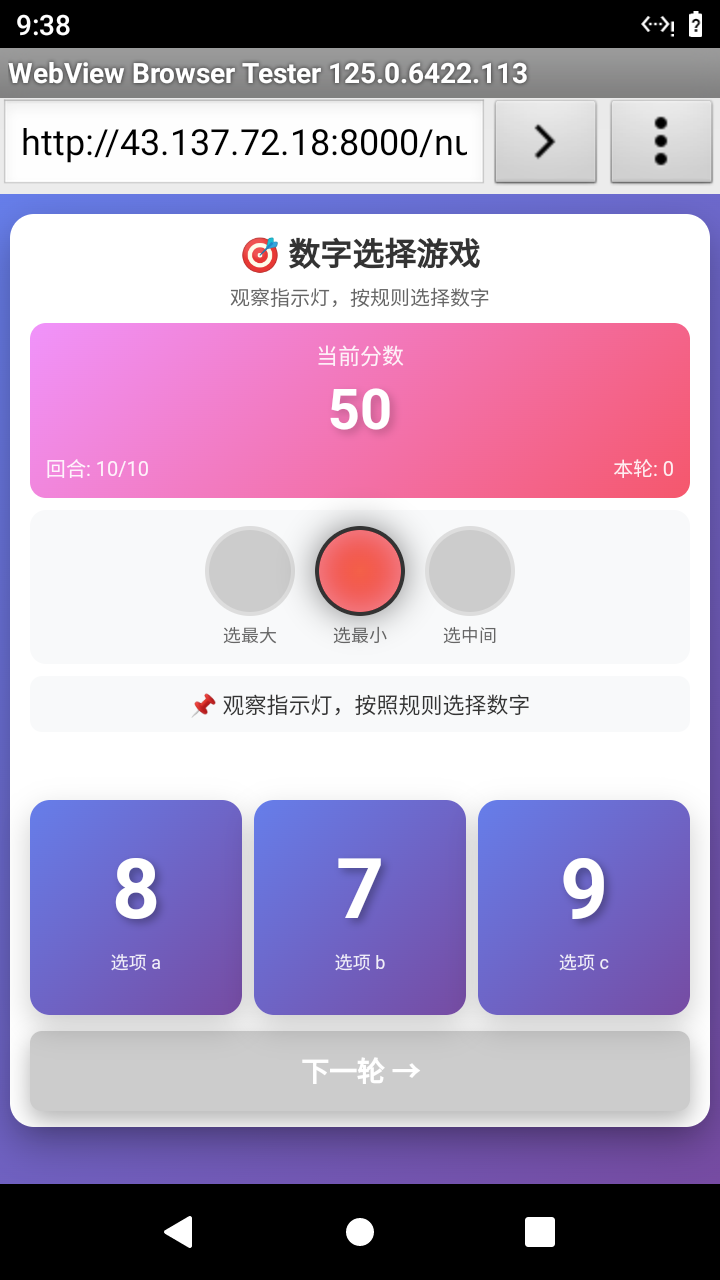

Select the correct number based on the traffic light color.
Answer: 1